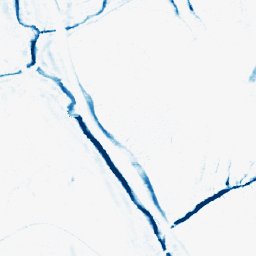
Category: morphological
Decomposition family: morphological_ellipse
Decomposition parameters: operation: closing
width: 5
height: 10
Upsampling method: nearest
Upsampling parameters: scale: 2
Upsampling scale: 2